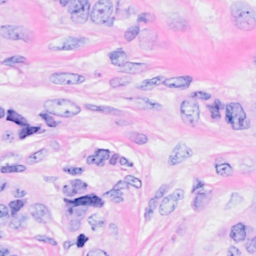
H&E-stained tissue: Breast